Interaction volume radius: 10 \u00c5
Interaction volume height: 15 \u00c5
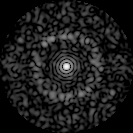
Disorder parameter: 0.8255